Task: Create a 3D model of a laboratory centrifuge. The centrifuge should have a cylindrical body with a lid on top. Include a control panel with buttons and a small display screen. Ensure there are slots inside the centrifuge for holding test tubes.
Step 356:
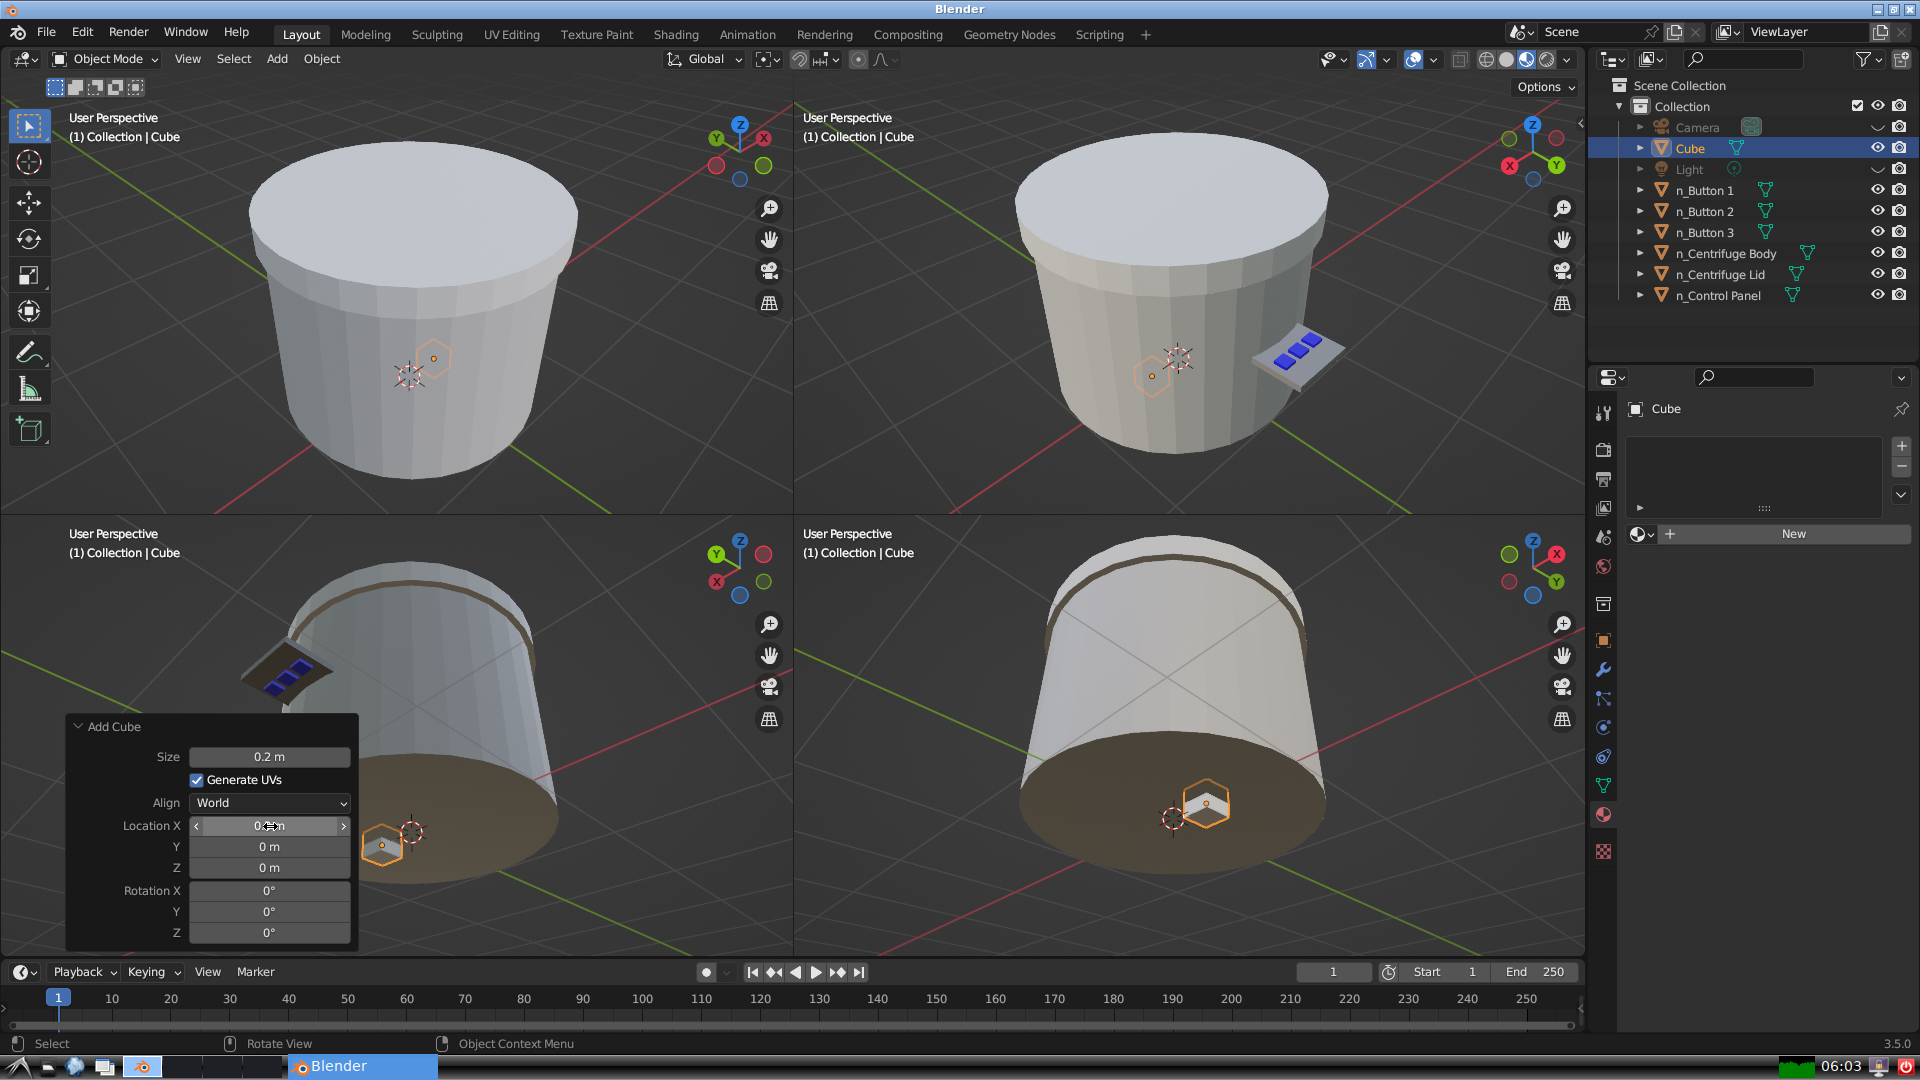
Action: {"mouse_move": [270, 847]}